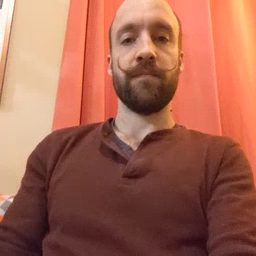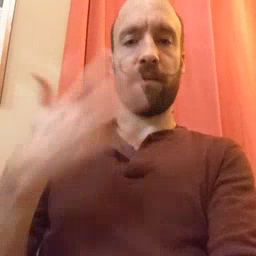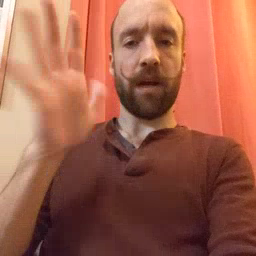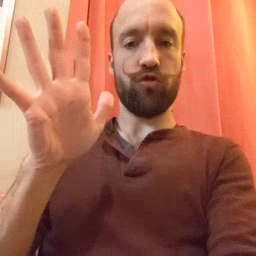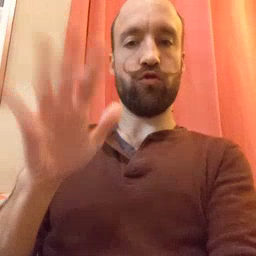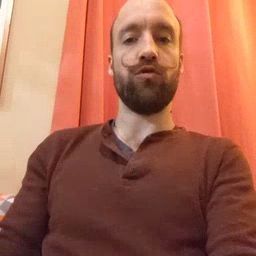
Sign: finish